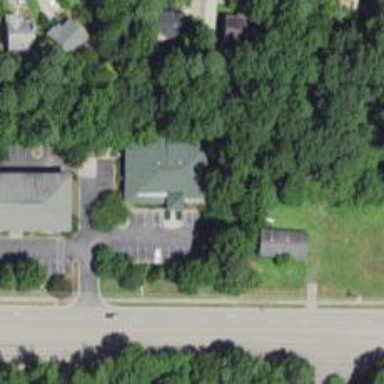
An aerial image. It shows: Veterinary facility.